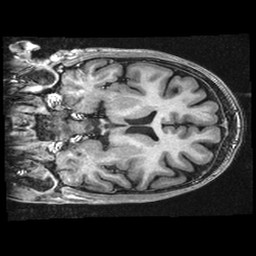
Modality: T1w
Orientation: coronal
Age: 25
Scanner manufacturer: ge
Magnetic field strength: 3 T
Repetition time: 0.008224 s
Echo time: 0.003108 s